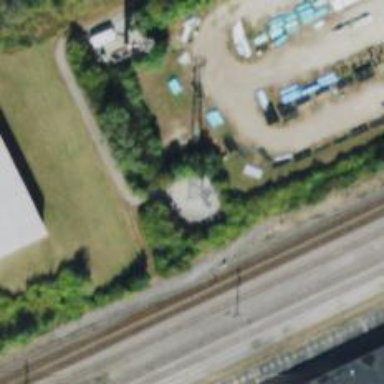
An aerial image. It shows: Communication mast tower.